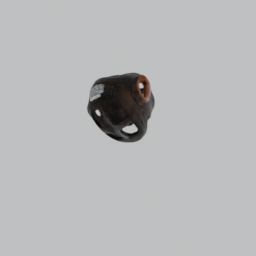
Label: tools